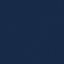
Label: SeaLake